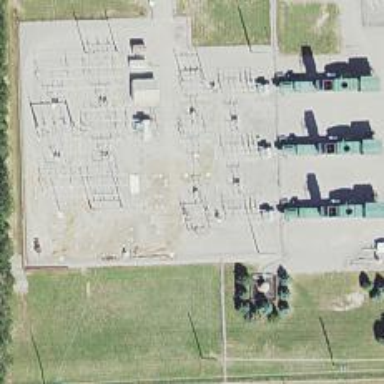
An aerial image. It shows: Switch used for power control.